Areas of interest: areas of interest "Olympic Sports Center Air-Supported Membrane Tennis Pavilion"
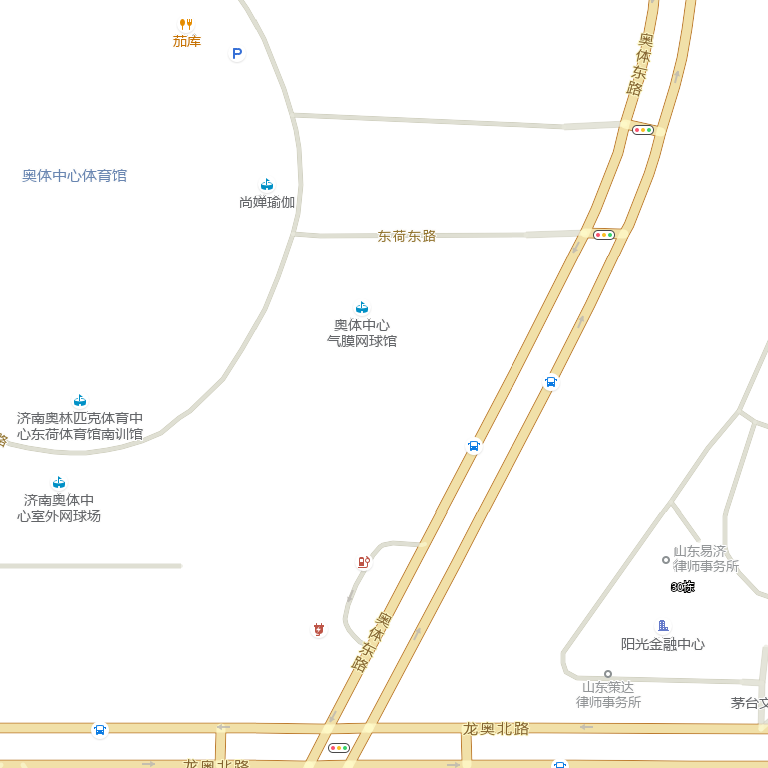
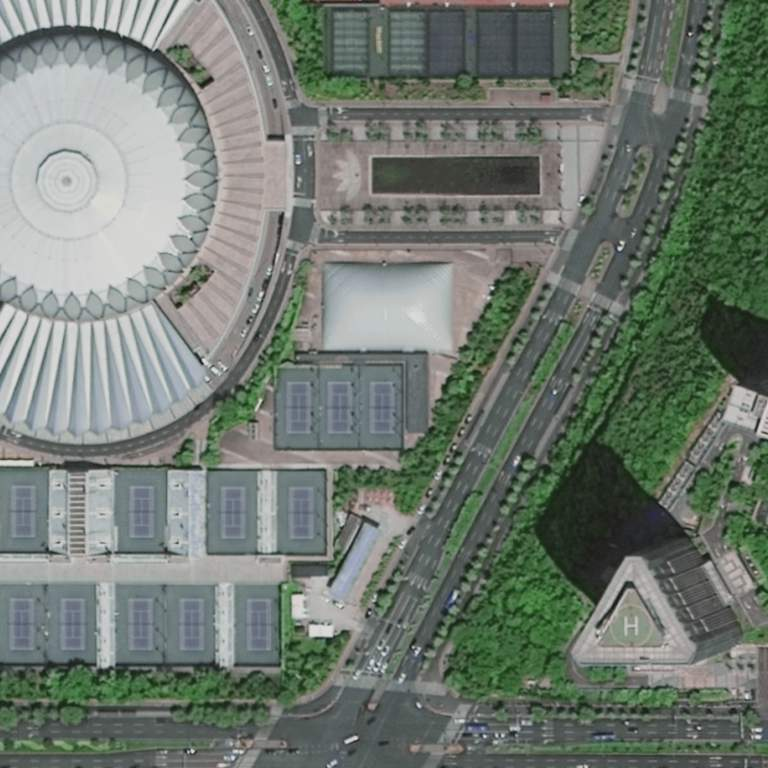